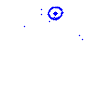
Particle: proton